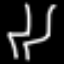
Label: chair